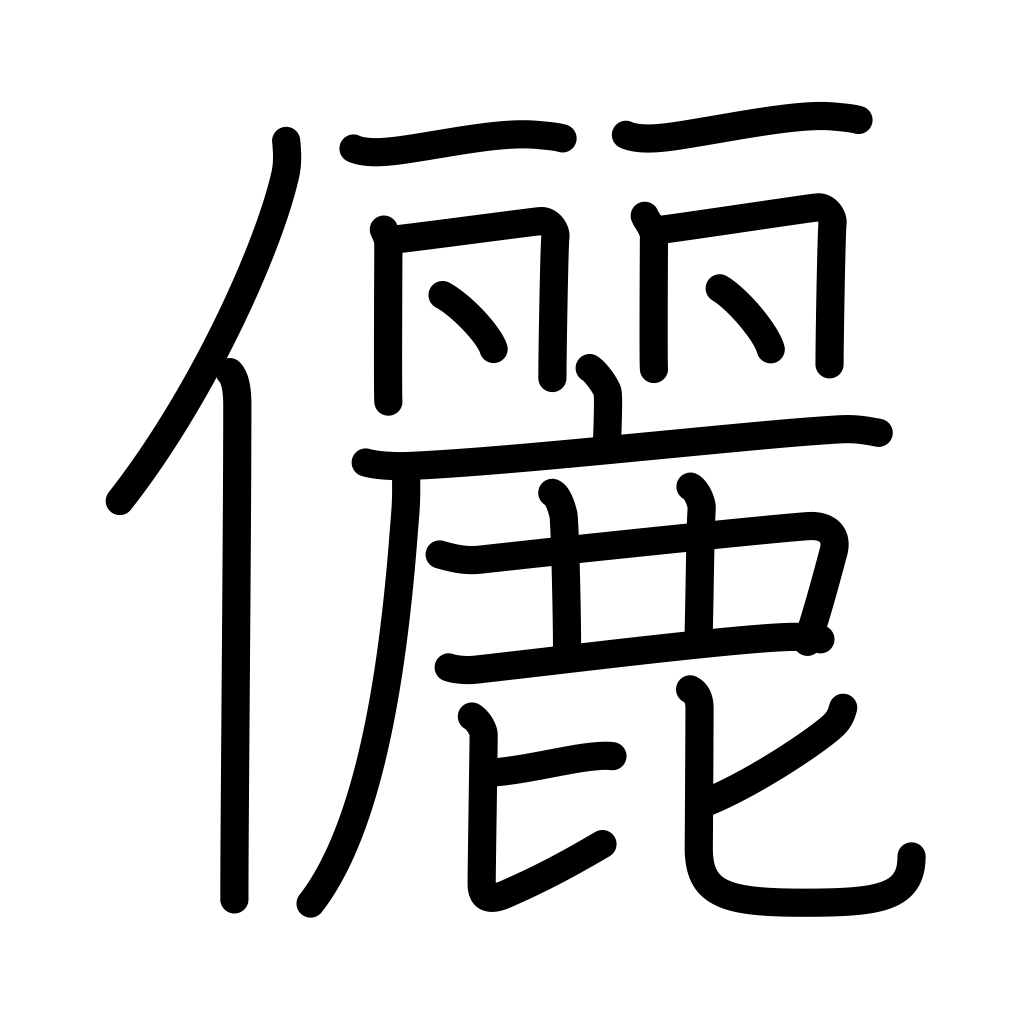
Meaning: companion